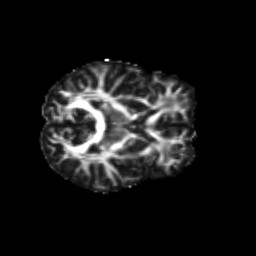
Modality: FA
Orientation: axial
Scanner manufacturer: siemens
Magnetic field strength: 3 T
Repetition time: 9.2 s
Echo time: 0.084 s